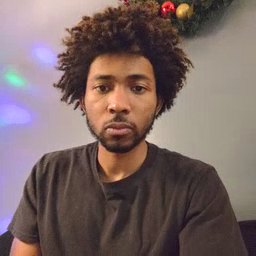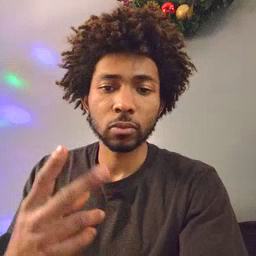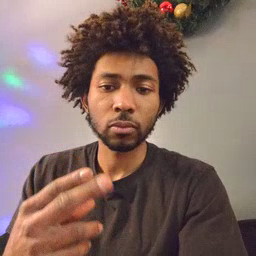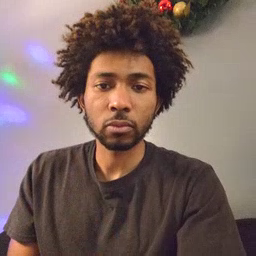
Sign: scissors